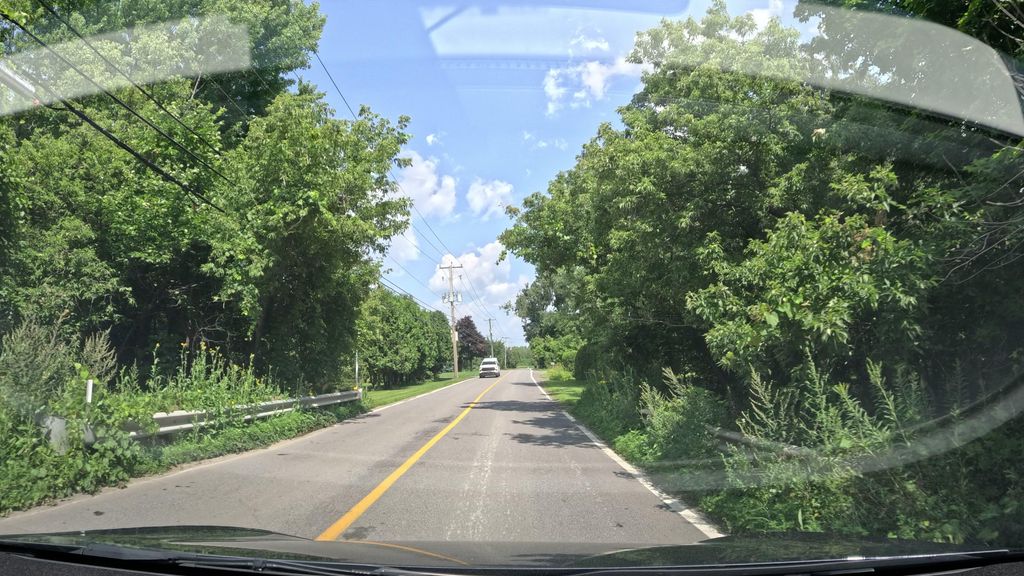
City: montreal